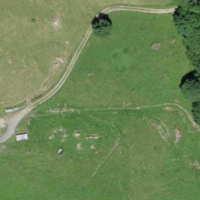
EUNIS habitat code: 24
Species observed at this site:
Petasites albus